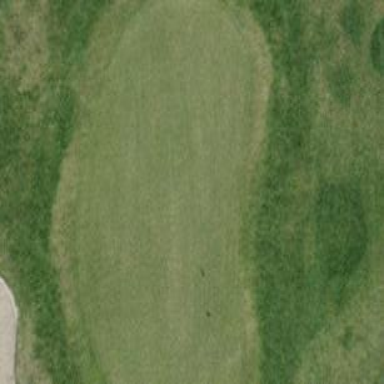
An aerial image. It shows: Green golf area with grass land use.